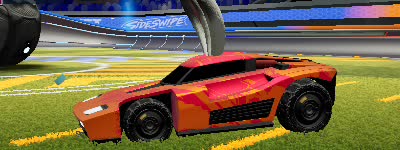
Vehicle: breakout